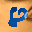
Label: 8